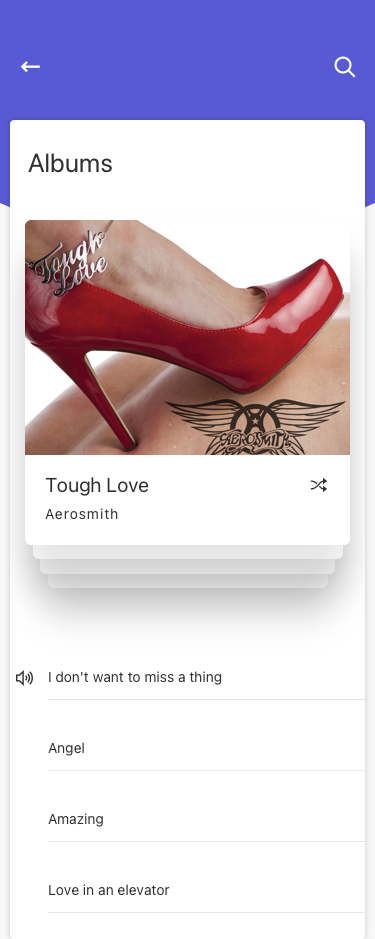
Text in this UI design:
Love in an elevator
Amazing
Angel
I don't want to miss a thing
Aerosmith
Tough Love
Albums